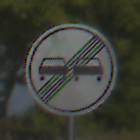
Verkehrszeichen: EndeUeberholverbot
Umgebung: Outdoor, Nature
Tageszeit: MorningAfternoon
Wetter: PartlyCloudy
Licht: Natural
Jahreszeit: NotSpecified
Kontrast: HighContrast